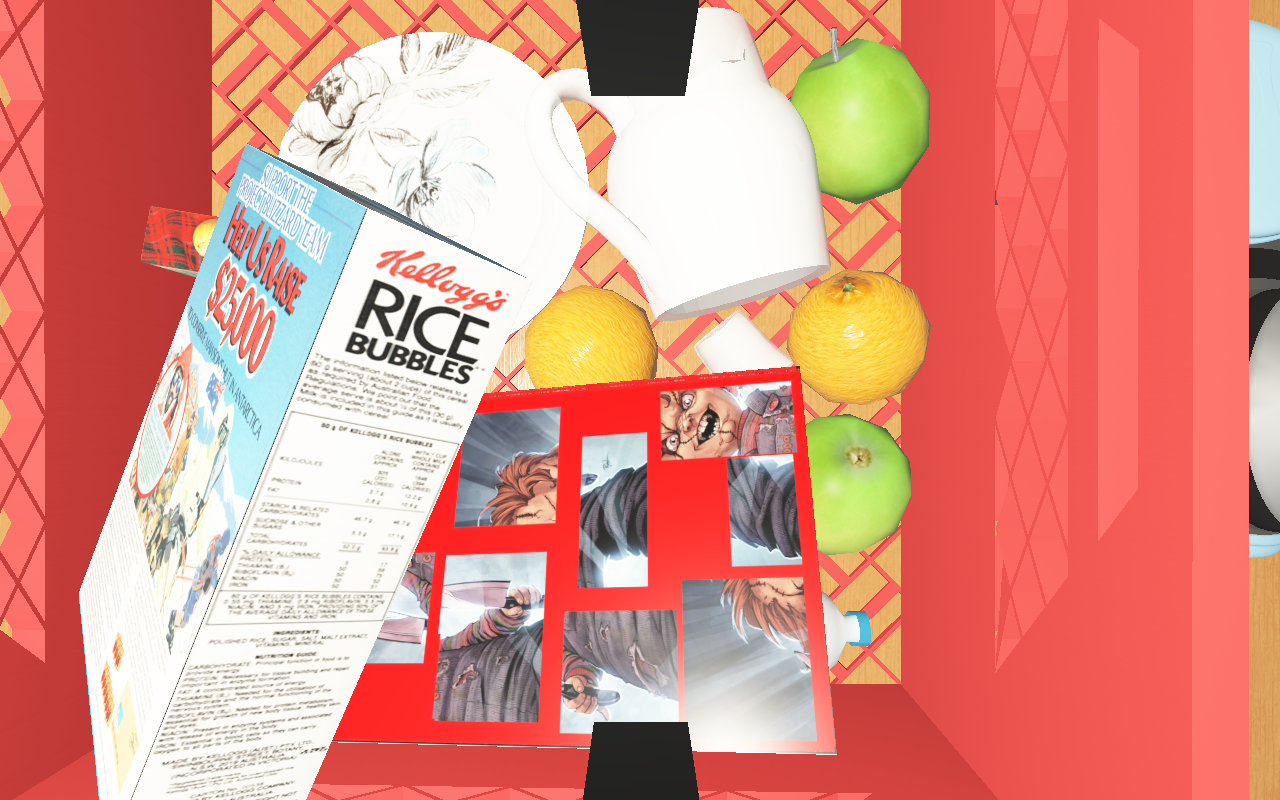
Objects in the scene:
carafe
water bottle
apple
apple
orange
orange
plate
glass
wineglass
cereal box